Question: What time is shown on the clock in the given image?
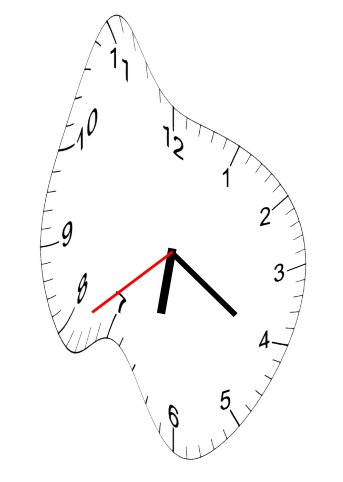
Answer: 06:20:39